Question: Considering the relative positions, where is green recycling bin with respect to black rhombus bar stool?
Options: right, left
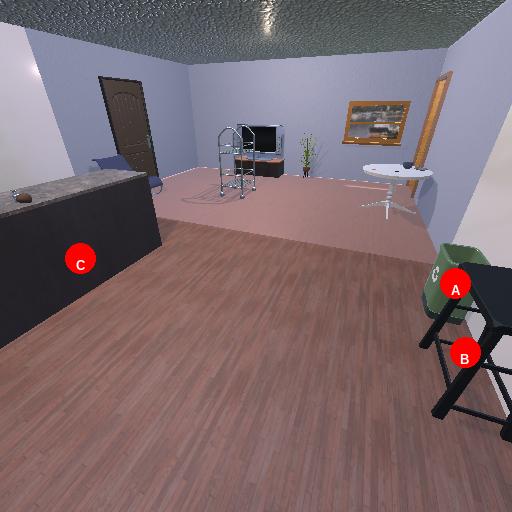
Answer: right